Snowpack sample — Loveland Pass, Silver Plume, Colorado, USA (2/11/26, 12:00 PM MST)
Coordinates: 39.663, -105.886
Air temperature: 35 °F
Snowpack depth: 82 cm
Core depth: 20 cm
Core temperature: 17.6 °F
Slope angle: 13°, slope face: 12°
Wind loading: high
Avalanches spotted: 1
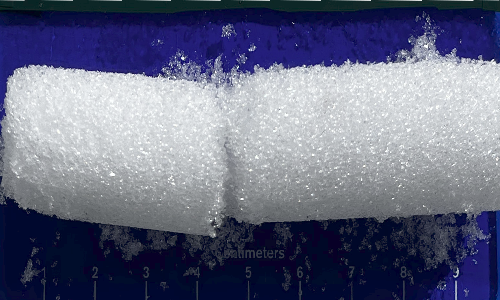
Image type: core
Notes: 1 small avalanche spotted on the north side of the bowl, lots of wind loading